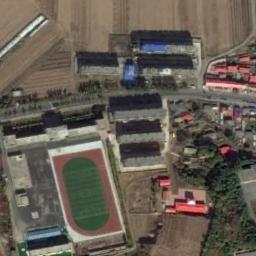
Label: ground_track_field